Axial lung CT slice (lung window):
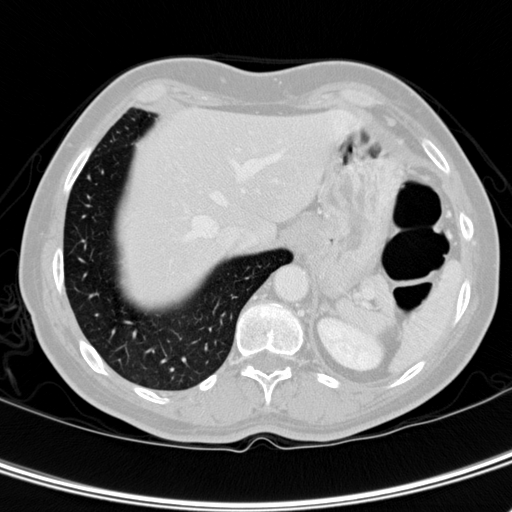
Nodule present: no